Interaction volume radius: 5 \u00c5
Interaction volume height: 10 \u00c5
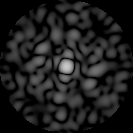
Disorder parameter: 0.8748